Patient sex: M
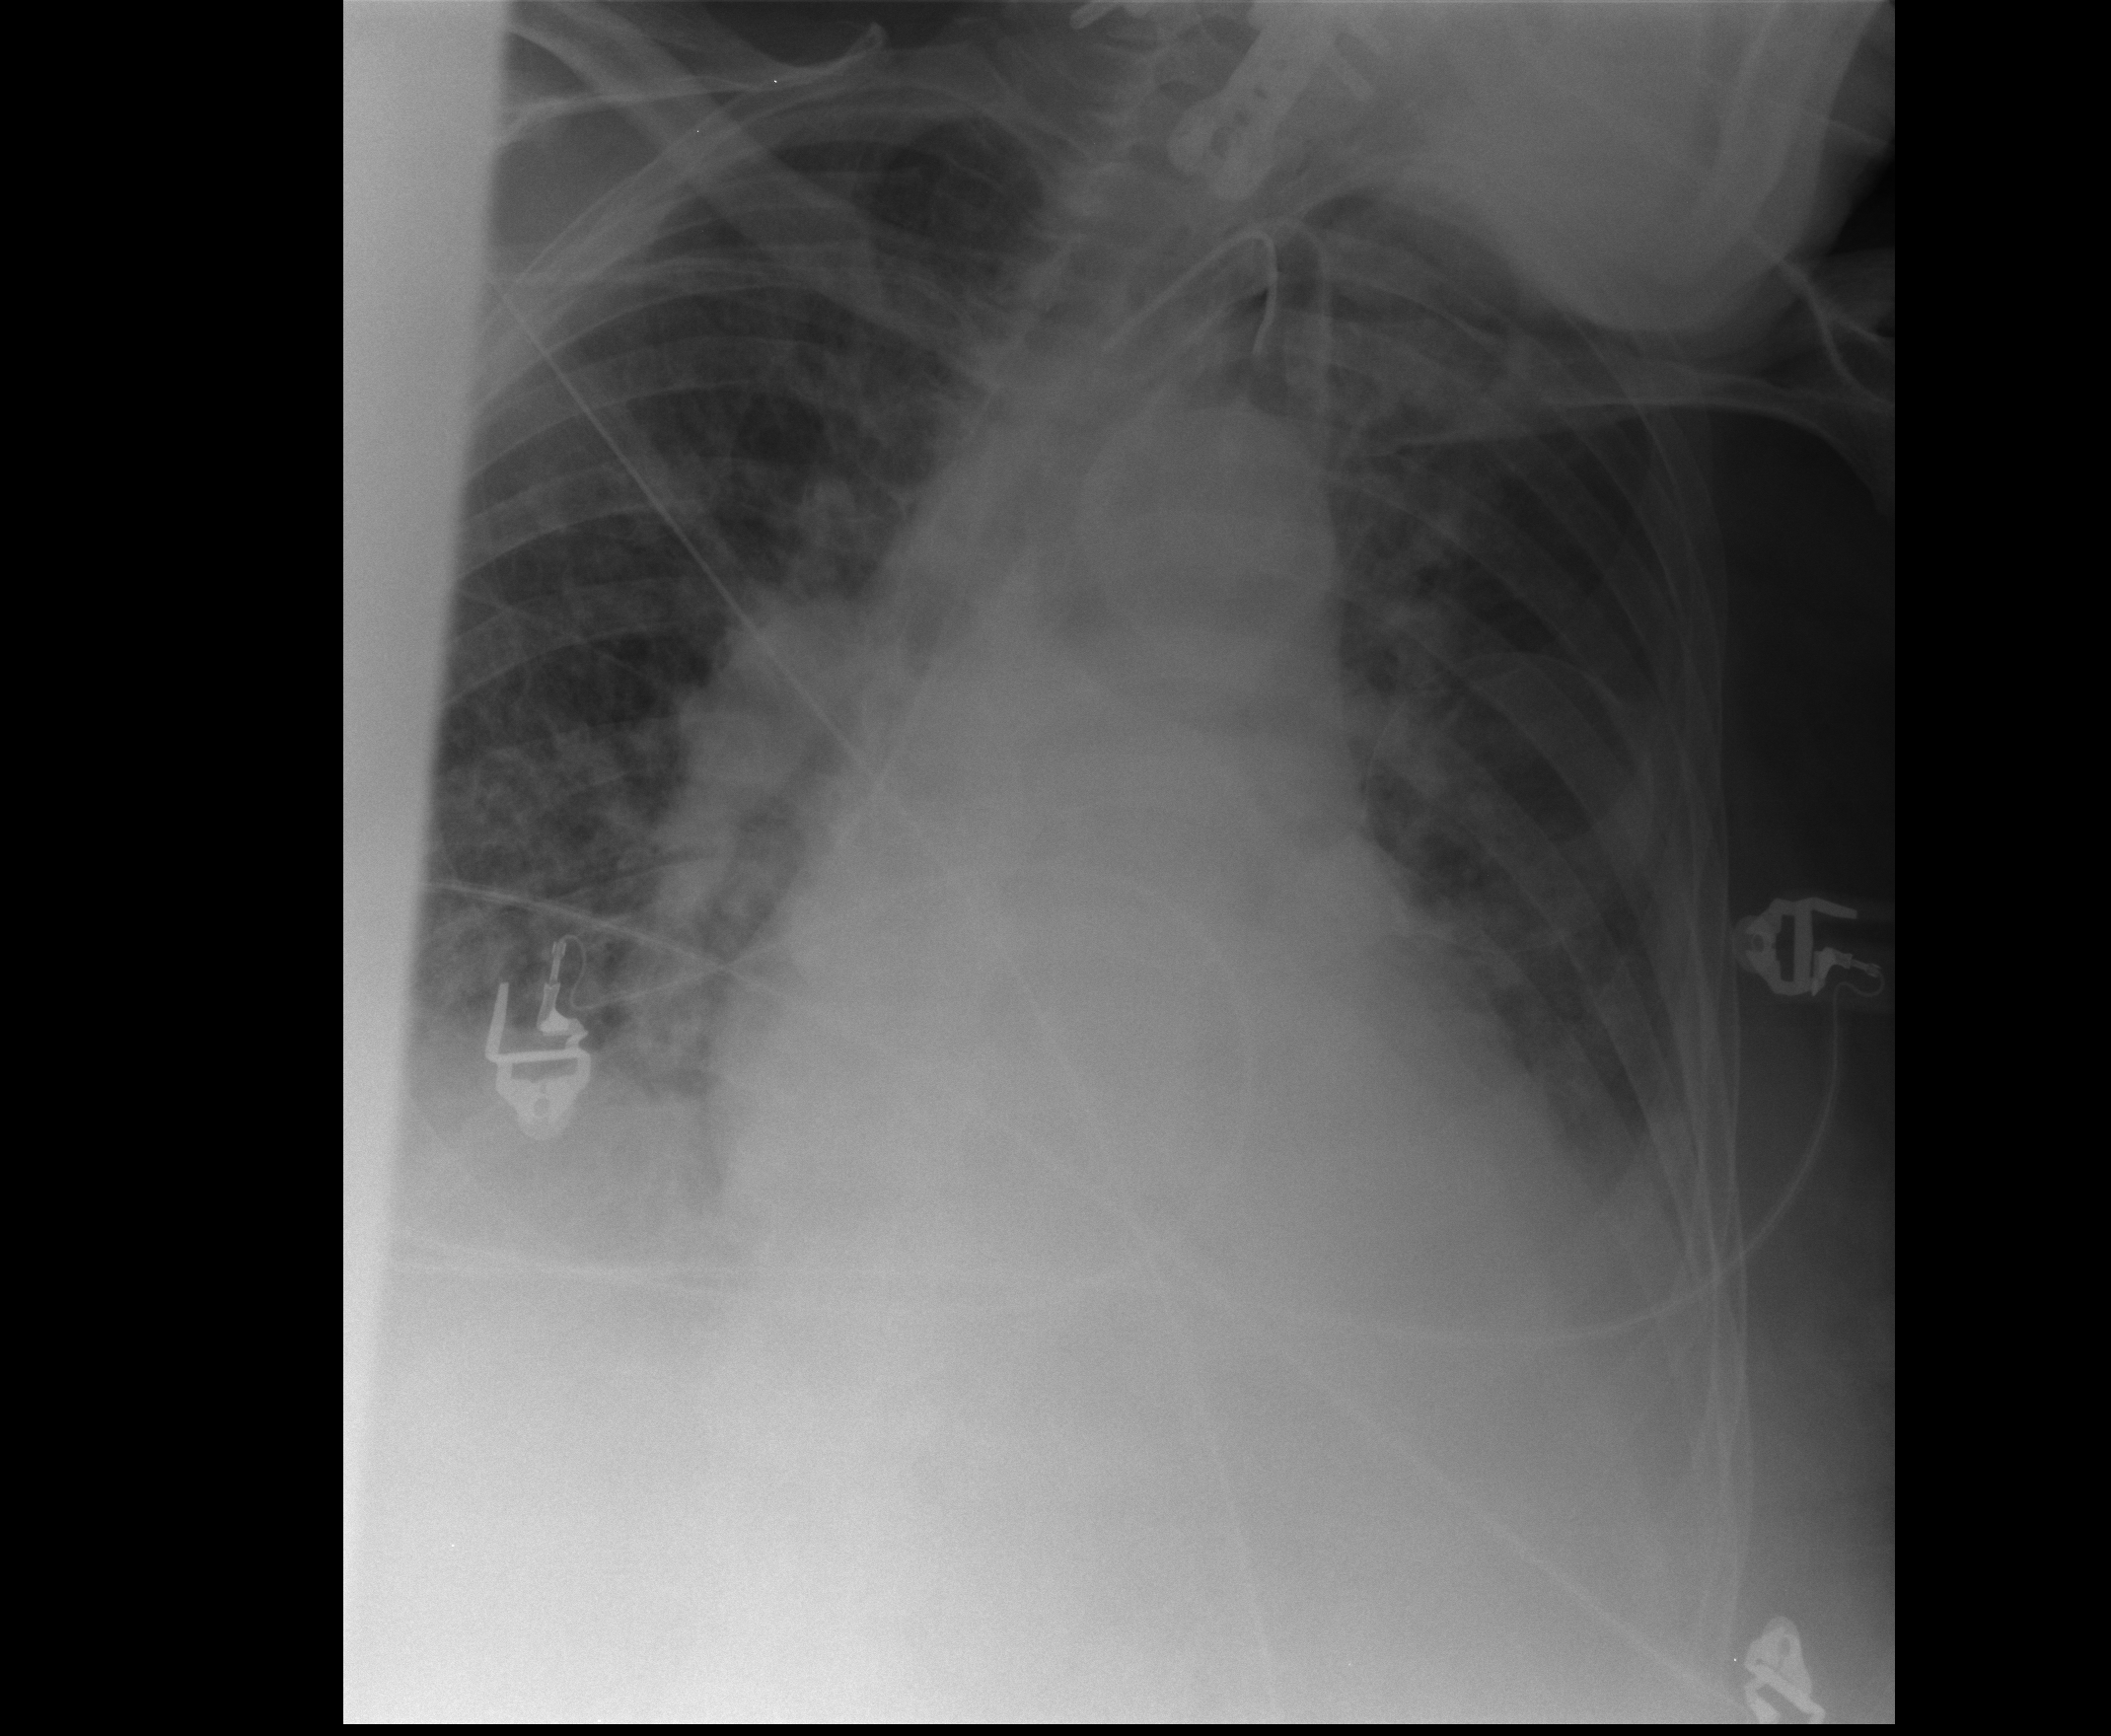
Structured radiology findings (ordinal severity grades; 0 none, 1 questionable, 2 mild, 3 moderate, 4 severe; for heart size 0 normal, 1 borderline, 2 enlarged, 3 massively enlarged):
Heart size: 1
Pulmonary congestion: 3
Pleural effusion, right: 2
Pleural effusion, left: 2
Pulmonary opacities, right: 1
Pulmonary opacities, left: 1
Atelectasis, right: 2
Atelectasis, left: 2